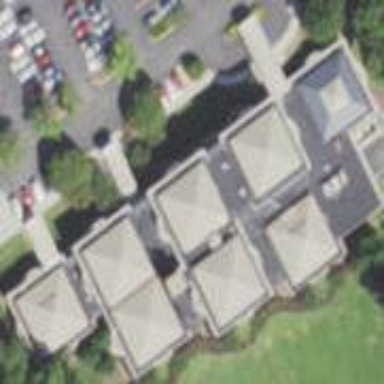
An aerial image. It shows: Clinic building offering healthcare services.